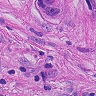
Metastatic tissue present: yes